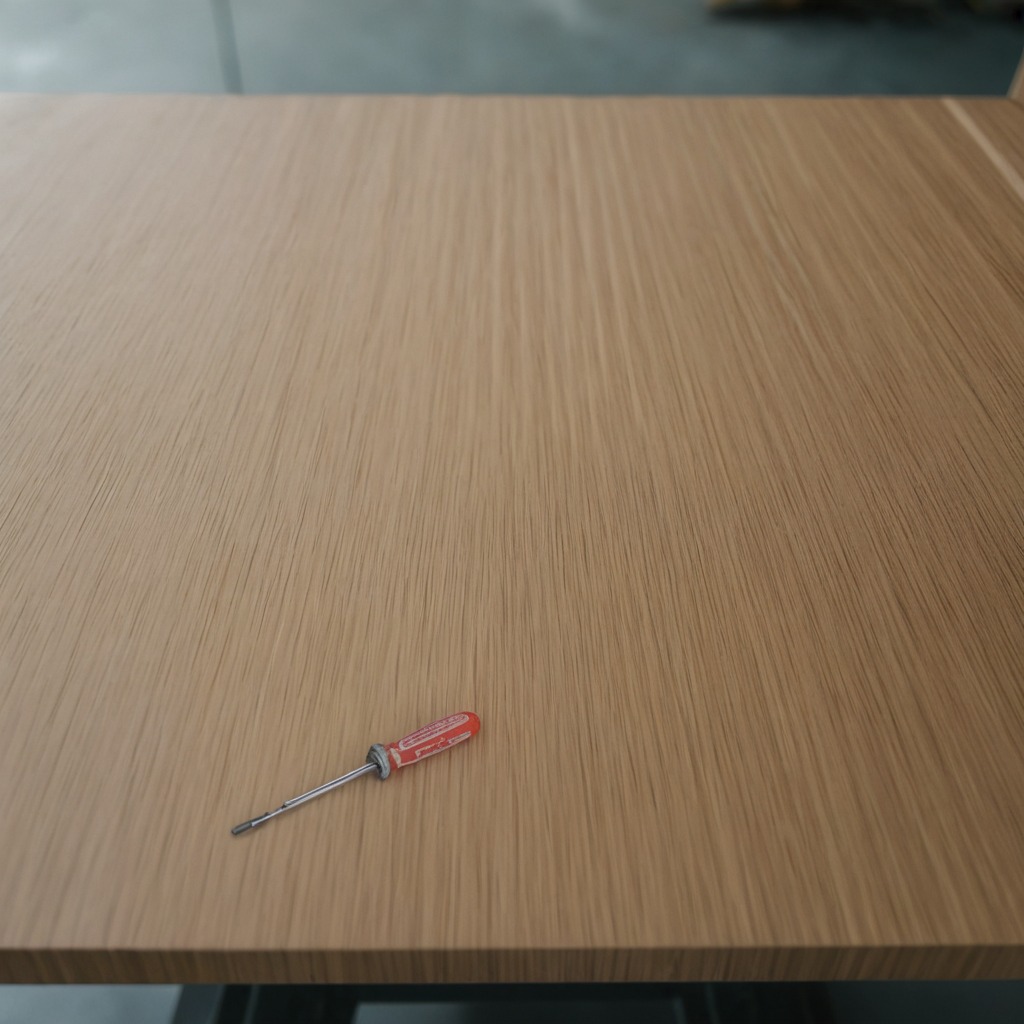
A screwdriver is lying on the workbench inside a coastal fishing gear workshop.